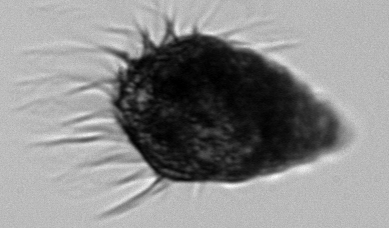
Label: Laboea_strobila